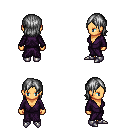
a pixel art fantasy rpg character, female body template, human, tanned skin, purple robe, magenta pants, gray long bangs hairstyle, metal boots, four views (front, back, left, right), 2x2 character sprite sheet, small pixel art, hard edges, no anti-aliasing